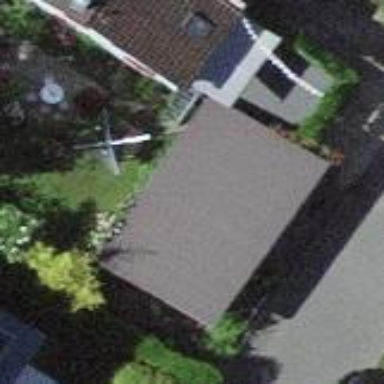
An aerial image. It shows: Group of garages.